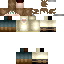
A male human skin with medium skin, wearing brown long hair dressed in a blue hoodie and brown pants, featuring a closed mouth.